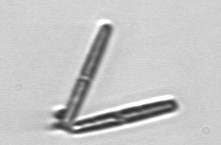
Label: Thalassionema